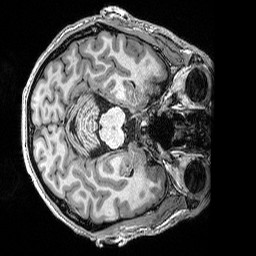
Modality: T1w
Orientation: axial
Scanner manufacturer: siemens
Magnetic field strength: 3 T
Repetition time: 2.53 s
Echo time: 0.0033 s